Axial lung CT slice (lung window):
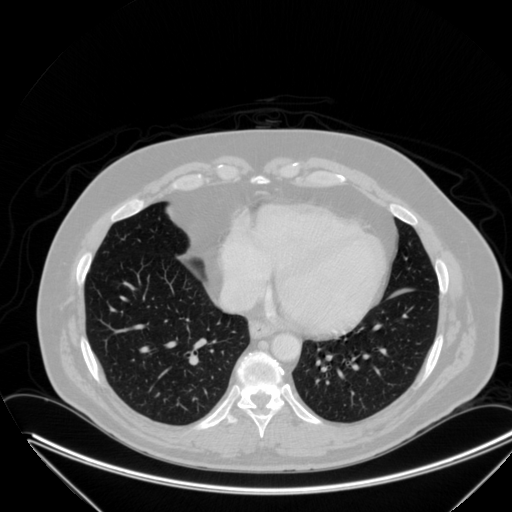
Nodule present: no